Question: Android Studio 0.4.4
Hello,
I would like the EditText property textmultiline to display 3 lines by default. However, I can't seen to do that. As it always displays 1 line. Is there any way I can do this using the LinearLayout?
Here is my xml file:
'''
<TextView
android:id="@+id/tvName"
android:layout_width="match_parent"
android:layout_height="wrap_content"
android:textSize="22sp"/>
<TextView
android:id="@+id/tvPhone"
android:layout_width="match_parent"
android:layout_height="wrap_content"
android:textSize="22sp"/>
<TextView
android:id="@+id/tvEmail"
android:layout_width="match_parent"
android:layout_height="wrap_content"
android:textSize="22sp"/>
<EditText
android:id="@+id/etMessage"
android:layout_width="match_parent"
android:layout_height="wrap_content"
android:textSize="22sp"
android:hint="Enter your message"
android:inputType="textImeMultiLine"
android:minLines="3"
android:gravity="top|left">
<requestFocus/>
</EditText>
<Button
android:id="@+id/btnSendMessage"
android:layout_width="match_parent"
android:layout_height="wrap_content"
android:text="Send Message"
android:textSize="22sp"/>
<ImageView
android:id="@+id/ivEmailPicture"
android:layout_width="match_parent"
android:layout_height="wrap_content"
android:contentDescription="Picture of email being send"
android:src="@drawable/email"/>
'''
And a screen shot of my current design, as you can see the editText (Enter your message) is only displaying 1 line.
Many thanks for any suggestions,

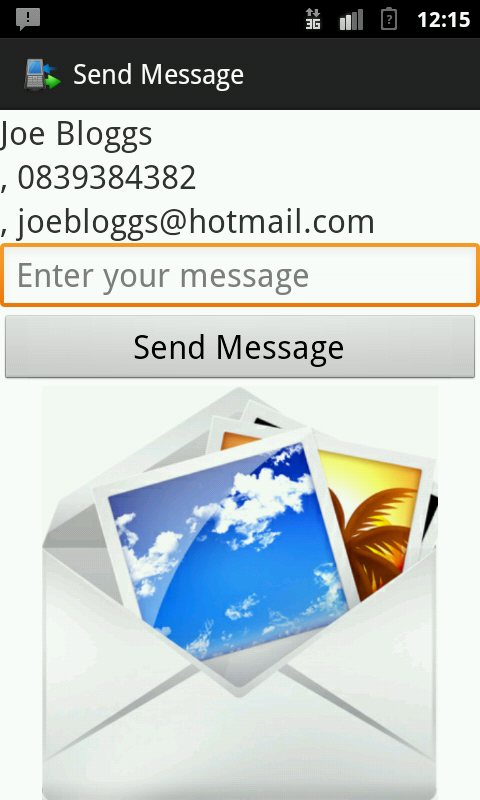
Answer: Add this to your EditText's xml code.
'''
android:lines="3"
'''
I'm not sure if it will solve your problem but refering to the <URL> it should.